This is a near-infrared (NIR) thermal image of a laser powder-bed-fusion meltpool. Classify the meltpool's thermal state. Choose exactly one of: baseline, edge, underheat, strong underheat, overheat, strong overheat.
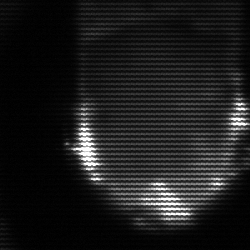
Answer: baseline